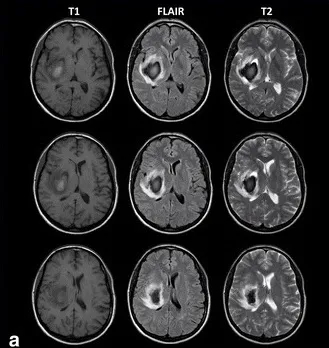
Magnetic resonance images showing the acute right lenticular-capsular-thalamic stroke lesion assessed with T1-weighted, Fluid-attenuated inversion recovery (FLAIR), and T2-weighted sequences (a); one-year follow-up MRI showing the lesion evolution assessed with FLAIR sequence.
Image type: radiology (mri)